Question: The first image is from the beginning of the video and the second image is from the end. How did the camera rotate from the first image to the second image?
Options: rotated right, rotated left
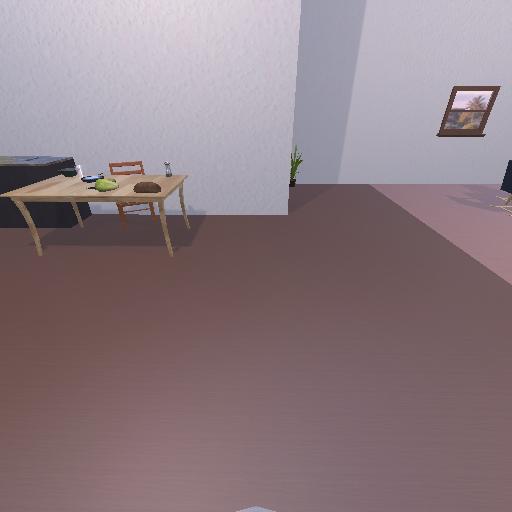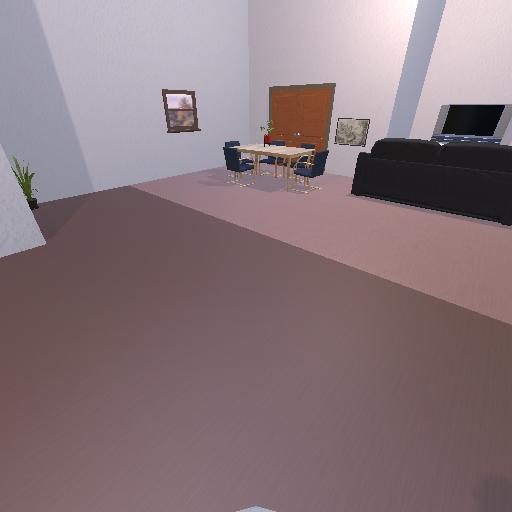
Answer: rotated right